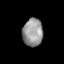
Tissue: lung
Cell type: Others
Senescence score: 0.1877
Nuclear area (px): 552
Mean DAPI intensity: 149.567